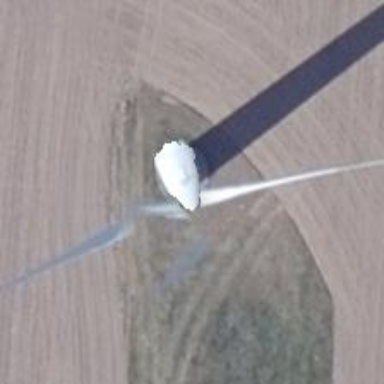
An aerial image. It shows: Wind power generator with wind turbines.